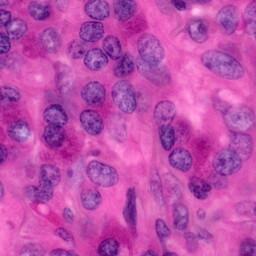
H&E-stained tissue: Pancreatic